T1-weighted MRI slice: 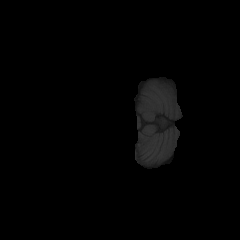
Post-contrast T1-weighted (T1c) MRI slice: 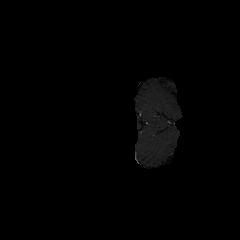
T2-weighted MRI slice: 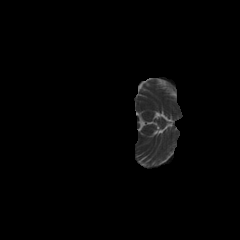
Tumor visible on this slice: no